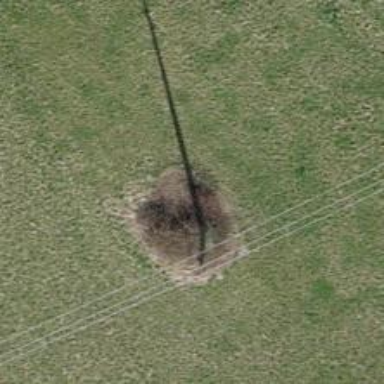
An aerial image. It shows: Minor power line.